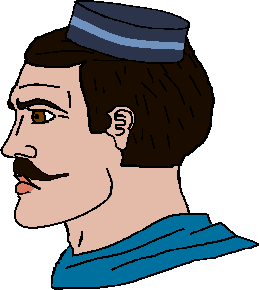
Label: 4_Yes_Chad